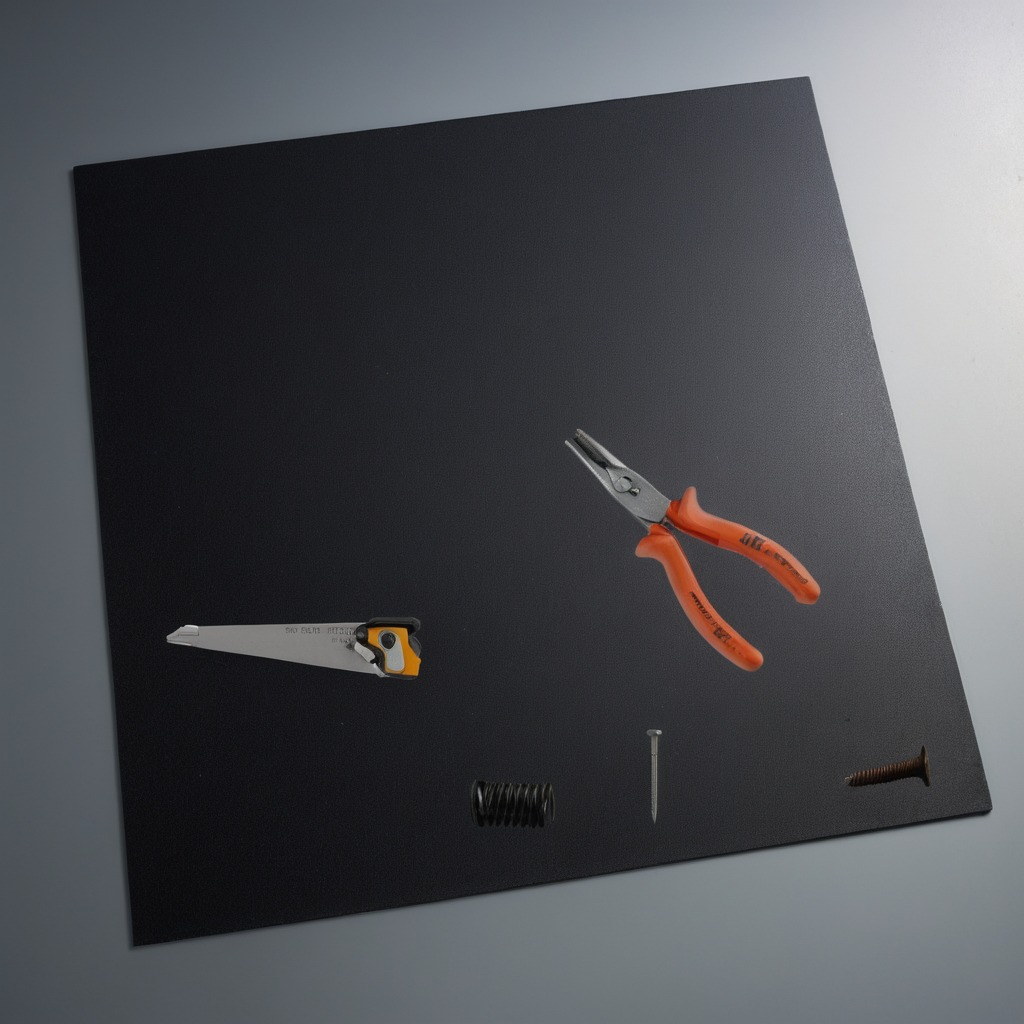
A metal machine screw, an iron nail, pliers, a coiled metal spring, and a handheld metal saw are lying on a clean granite tabletop covered with a black rubber mat inside a workshop under bright overhead lighting crisp shadows high clarity worn but beneath the mat.